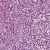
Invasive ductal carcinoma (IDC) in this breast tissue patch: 1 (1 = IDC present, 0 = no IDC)